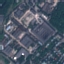
Land use / land cover class: Industrial